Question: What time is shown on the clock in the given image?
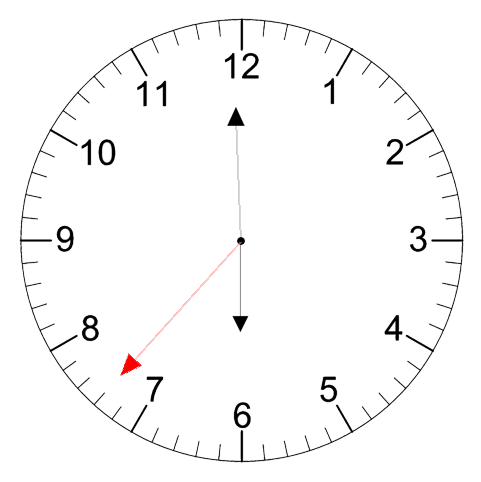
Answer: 05:59:37